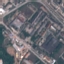
Label: Industrial